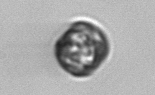
Label: Thalassiosira